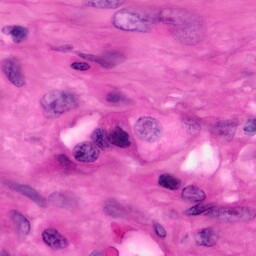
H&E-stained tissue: Pancreatic